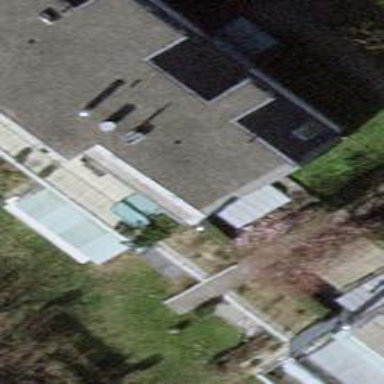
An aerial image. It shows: Building with flat roof.